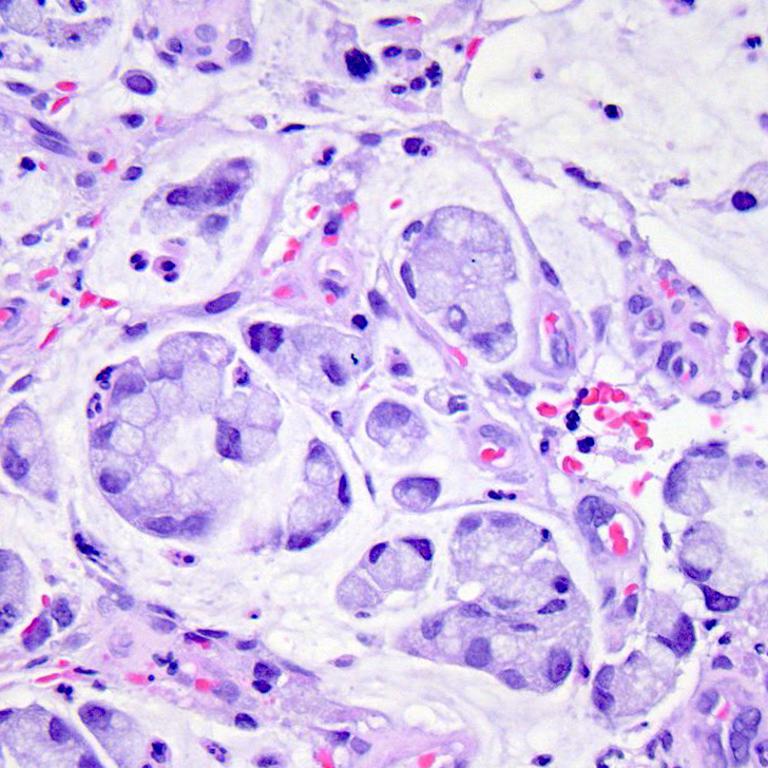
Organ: colon
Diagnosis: adenocarcinomas